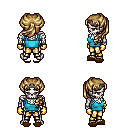
a pixel art fantasy rpg character, male body template, skeleton, teal pirate shirt, gold greaves, blonde princess hairstyle, iron tiara, gold gloves, brown slippers, four views (front, back, left, right), 2x2 character sprite sheet, small pixel art, hard edges, no anti-aliasing